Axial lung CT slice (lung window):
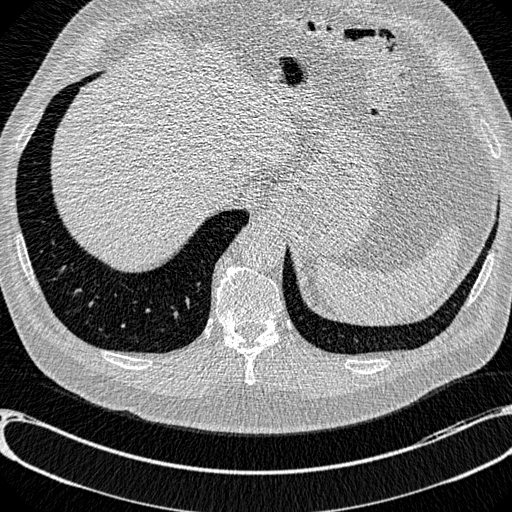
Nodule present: no